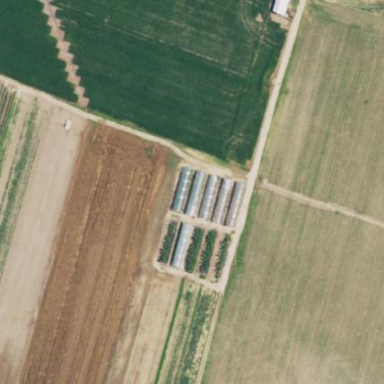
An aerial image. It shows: Area dedicated to greenhouse horticulture.